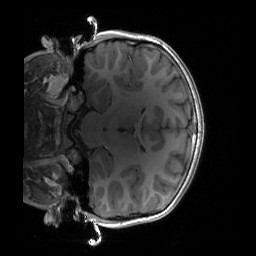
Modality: T1w
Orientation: coronal
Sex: male
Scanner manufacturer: siemens
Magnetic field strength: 3 T
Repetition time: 1.9 s
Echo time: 0.00243 s